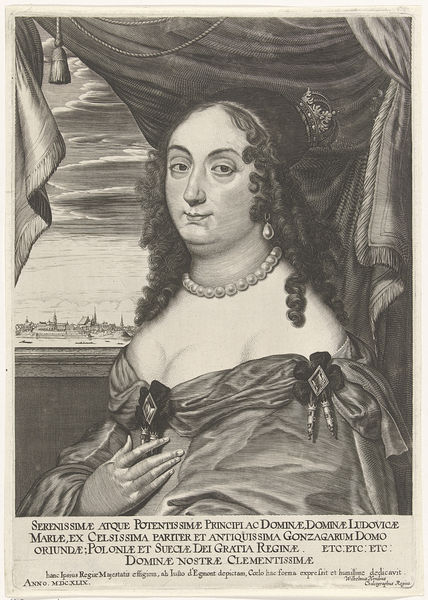
Titel: Portret van Maria Ludovica Gonzaga
Künstler: Willem Hondius
Standort: Amsterdam
Institution: Rijksmuseum
Schlagwörter: hand, himmel, wolken, landschaft, stadt, busen, fenster, frau, ohrring, schmuck, dame, bildnis, portrait, porträt, vorhang, brosche, dekolletee, dekoltee, krone, locken, perle, perlen, seide, schrift, kette, kordel, perlenkette, druck, radierung, stich, text, adlige, königin, bommel, ohrschmuck, perlenohrring, latein, königing, fraz, gewelltes haar